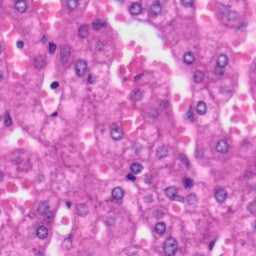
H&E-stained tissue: Liver